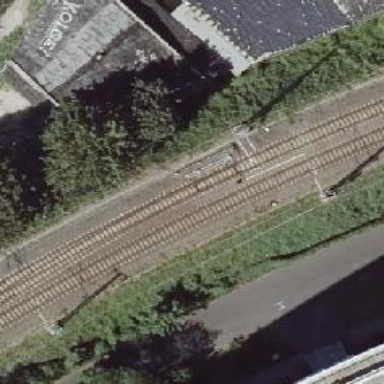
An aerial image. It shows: Railway signal.